A spectrogram of one vibration snapshot from a rotating bearing is shown (time on one axis, frequency on the other). Classify the bearing condition as one of: normal, inner_race, outer_race, ball.
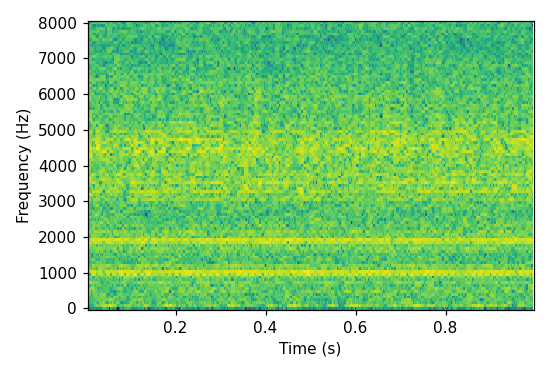
Answer: outer_race